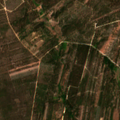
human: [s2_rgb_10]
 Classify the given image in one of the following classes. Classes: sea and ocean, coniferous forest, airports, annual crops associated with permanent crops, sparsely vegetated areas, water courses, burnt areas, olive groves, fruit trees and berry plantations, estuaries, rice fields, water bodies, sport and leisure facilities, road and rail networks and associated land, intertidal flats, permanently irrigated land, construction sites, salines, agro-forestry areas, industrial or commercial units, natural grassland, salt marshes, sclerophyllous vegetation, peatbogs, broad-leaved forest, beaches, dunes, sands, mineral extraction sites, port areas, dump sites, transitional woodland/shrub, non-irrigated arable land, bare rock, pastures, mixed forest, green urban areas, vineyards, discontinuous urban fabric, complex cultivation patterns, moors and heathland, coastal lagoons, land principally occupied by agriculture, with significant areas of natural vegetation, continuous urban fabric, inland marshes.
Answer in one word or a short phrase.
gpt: land principally occupied by agriculture, with significant areas of natural vegetation, broad-leaved forest, mixed forest, transitional woodland/shrub